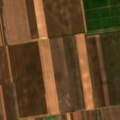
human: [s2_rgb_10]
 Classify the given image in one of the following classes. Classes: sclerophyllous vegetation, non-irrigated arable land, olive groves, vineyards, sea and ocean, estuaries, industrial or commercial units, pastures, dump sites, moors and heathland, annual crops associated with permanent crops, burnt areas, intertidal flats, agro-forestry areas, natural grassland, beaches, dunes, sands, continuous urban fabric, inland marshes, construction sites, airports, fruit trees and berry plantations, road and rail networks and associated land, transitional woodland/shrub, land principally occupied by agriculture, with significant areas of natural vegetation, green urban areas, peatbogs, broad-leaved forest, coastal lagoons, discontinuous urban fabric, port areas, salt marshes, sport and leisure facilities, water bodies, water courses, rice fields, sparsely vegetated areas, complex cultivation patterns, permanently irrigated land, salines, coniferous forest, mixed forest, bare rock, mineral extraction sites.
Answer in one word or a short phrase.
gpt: non-irrigated arable land, vineyards